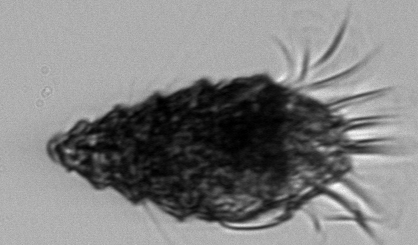
Label: Laboea_strobila